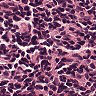
Metastatic tissue present: no